Interaction volume radius: 5 \u00c5
Interaction volume height: 10 \u00c5
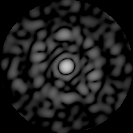
Disorder parameter: 0.8603